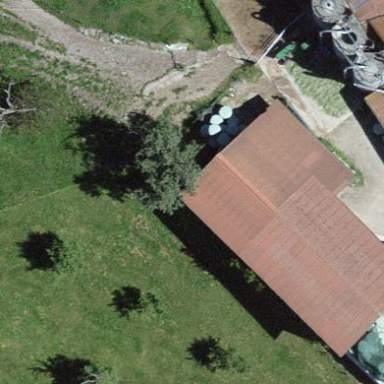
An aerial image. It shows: Barn.